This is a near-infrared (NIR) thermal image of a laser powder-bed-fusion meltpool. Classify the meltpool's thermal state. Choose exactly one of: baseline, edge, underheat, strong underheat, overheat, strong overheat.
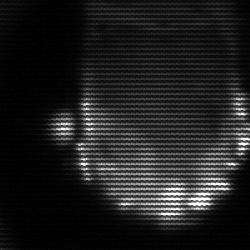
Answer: baseline